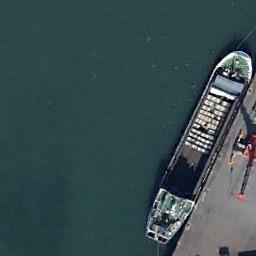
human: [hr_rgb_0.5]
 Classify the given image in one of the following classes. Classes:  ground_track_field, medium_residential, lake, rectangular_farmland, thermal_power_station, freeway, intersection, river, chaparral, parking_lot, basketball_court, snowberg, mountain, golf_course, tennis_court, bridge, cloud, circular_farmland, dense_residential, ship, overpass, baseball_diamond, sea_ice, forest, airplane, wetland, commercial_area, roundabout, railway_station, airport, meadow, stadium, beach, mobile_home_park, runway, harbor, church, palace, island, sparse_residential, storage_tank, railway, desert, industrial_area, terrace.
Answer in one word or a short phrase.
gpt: ship